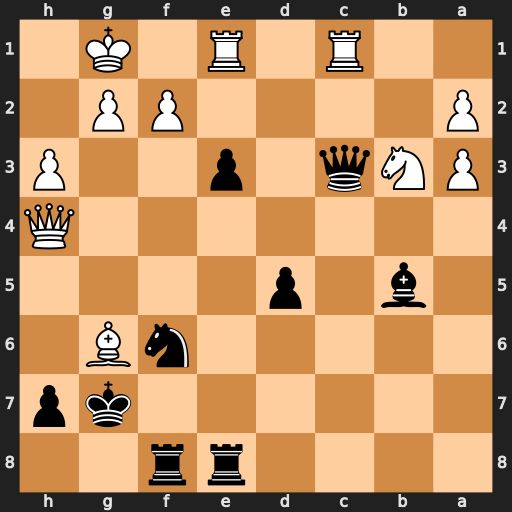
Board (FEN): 4rr2/6kp/5nB1/1b1p4/7Q/PNq1p2P/P4PP1/2R1R1K1
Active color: b
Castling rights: -
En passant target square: -
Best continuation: exf2+ Qxf2 Rxe1+